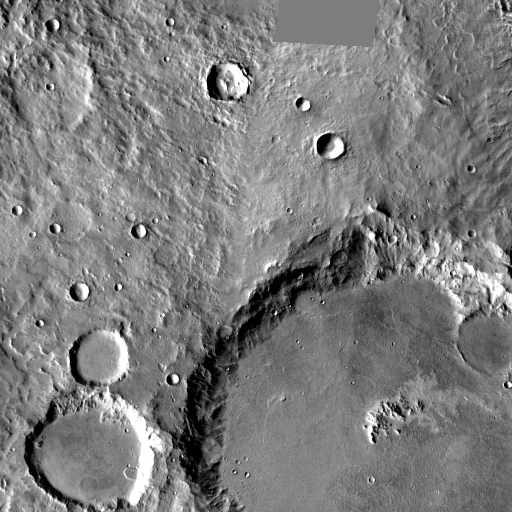
Crater classes present: Background, Other, Layered, Buried, Secondary